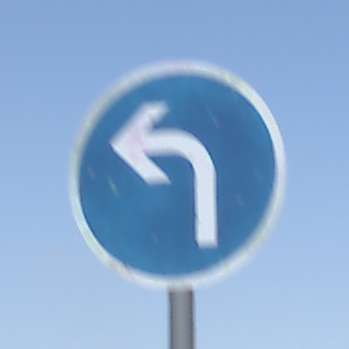
Verkehrszeichen: VorgeschriebeneFahrtrichtungLinks
Umgebung: Outdoor, Nature
Tageszeit: Midday
Wetter: PartlyCloudy
Licht: Natural
Jahreszeit: NotSpecified
Kontrast: HighContrast